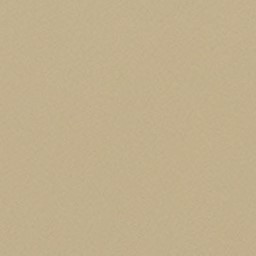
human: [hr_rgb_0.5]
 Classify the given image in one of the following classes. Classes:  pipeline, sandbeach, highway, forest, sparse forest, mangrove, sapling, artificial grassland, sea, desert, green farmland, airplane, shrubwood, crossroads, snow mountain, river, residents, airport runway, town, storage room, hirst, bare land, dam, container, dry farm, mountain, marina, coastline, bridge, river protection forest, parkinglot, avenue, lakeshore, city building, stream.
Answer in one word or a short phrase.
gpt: desert